Interaction volume radius: 10 \u00c5
Interaction volume height: 25 \u00c5
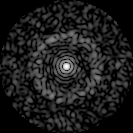
Disorder parameter: 0.8213